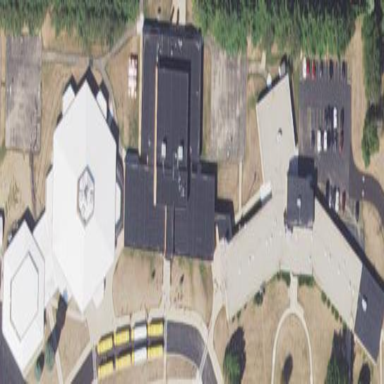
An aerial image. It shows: School building.